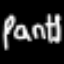
Label: pants